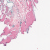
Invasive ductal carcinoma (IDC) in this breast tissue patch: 0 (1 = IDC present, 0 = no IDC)